Question: I've developed an Android service that I auto-start with the following code :
AndroidManifest.xml :
'''
<!-- Declare Boot Completed Broadcast Receiver, For Service Auto-Start on Boot -->
<receiver android:name=".utils.os.ServiceAutoStart">
<intent-filter>
<action android:name="android.intent.action.BOOT_COMPLETED"/>
</intent-filter>
</receiver>
'''
ServiceAutoStart.java :
'''
public class ServiceAutoStart extends BroadcastReceiver
{
@Override
public void onReceive(Context context, Intent intent)
{
// Start Patch Service On Boot
context.startService(new Intent(context, PatchService.class));
}
}
'''
In addition, I have a "Viewer" that starts and binds to the service using startService() and bindService(). For the most part everything works as expected. Recently I noticed that if I immediately open my "Viewer" application as soon an my Android device boot up, I seem to create 2 instance of the service (see image below). I didn't think it was possible to create 2 instances of the same service. What is going on here? Am I misinterpreting what I'm seeing in DDMS?

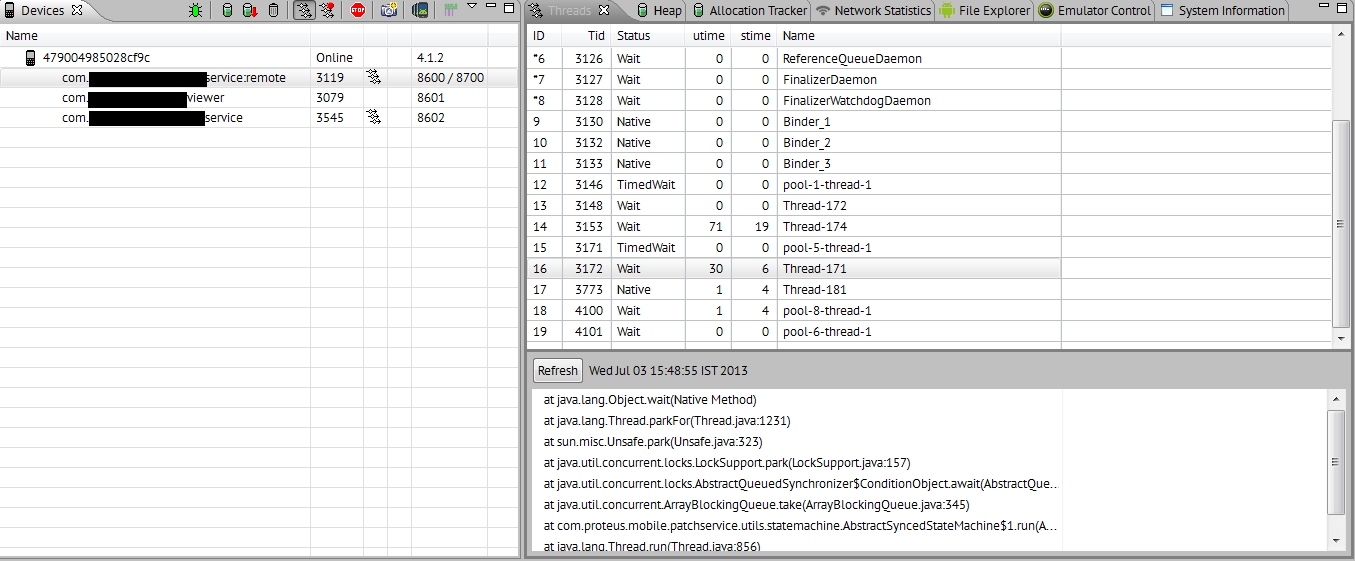
Answer: > I seem to create 2 instance of the service (see image below)
If you are referring to your semi-redacted list of debuggable processes on the left, they are two separate . One is 'com.XXXX.service' and one is 'com.XXXX.serviceremote'.
> I didn't think it was possible to create 2 instances of the same service
It's not. They are separate instances of separate services in separate apps.